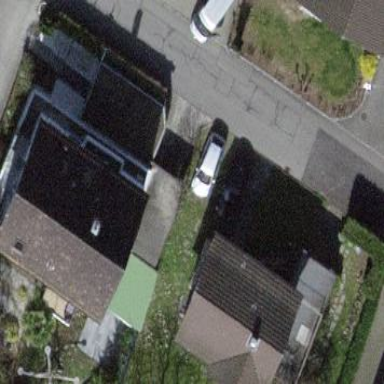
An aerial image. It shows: Detached building.